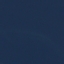
Label: SeaLake